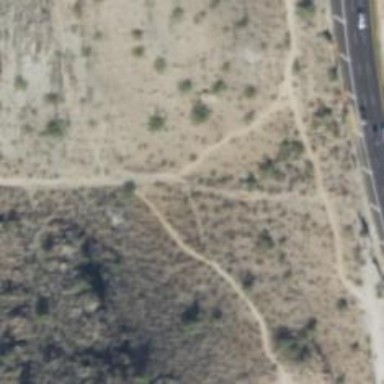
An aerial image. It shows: Hiking trail path.